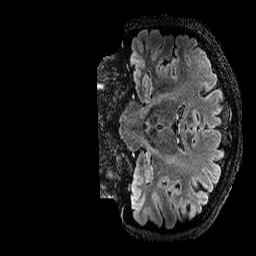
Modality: FLAIR
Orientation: coronal
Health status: ill
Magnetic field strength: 3 T